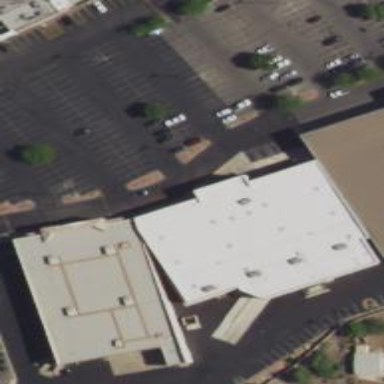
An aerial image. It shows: Building.